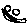
Label: smiley face